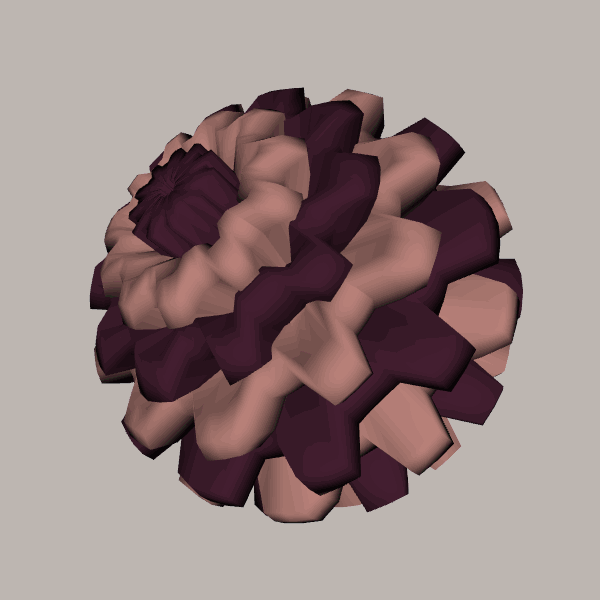
Background: light